Question: Can someone point me to the right direction?
I just want the error page to show if things like this happen.

I dont know where to begin. Please help!
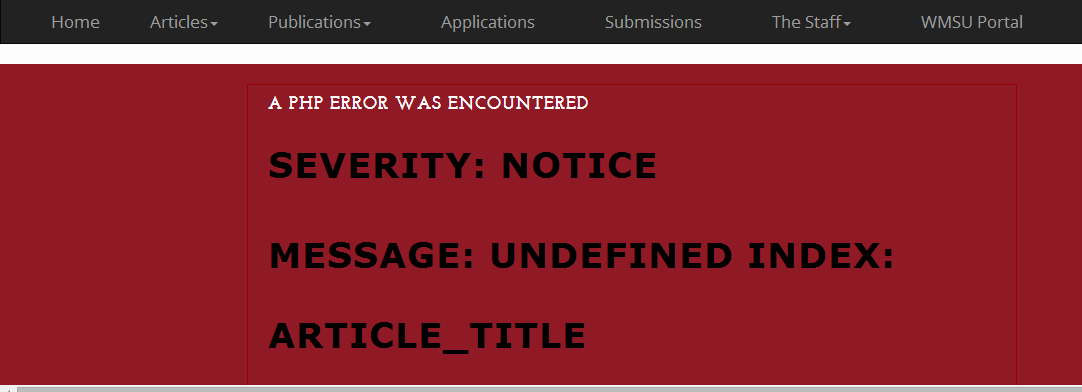
Answer: If you change your logging level in index.php from 'error_reporting(E_ALL);' to 'error_reporting(E_ERROR);' notices and warnings will be suppressed. Good practice dictates that we develop with notices and warnings enabled but in production these would be suppressed and your code will still work. Its up to you whether you bother about them. Only errors of type E_ERROR will fatally break your code